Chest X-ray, PA view. Patient: 68 years old, sex F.
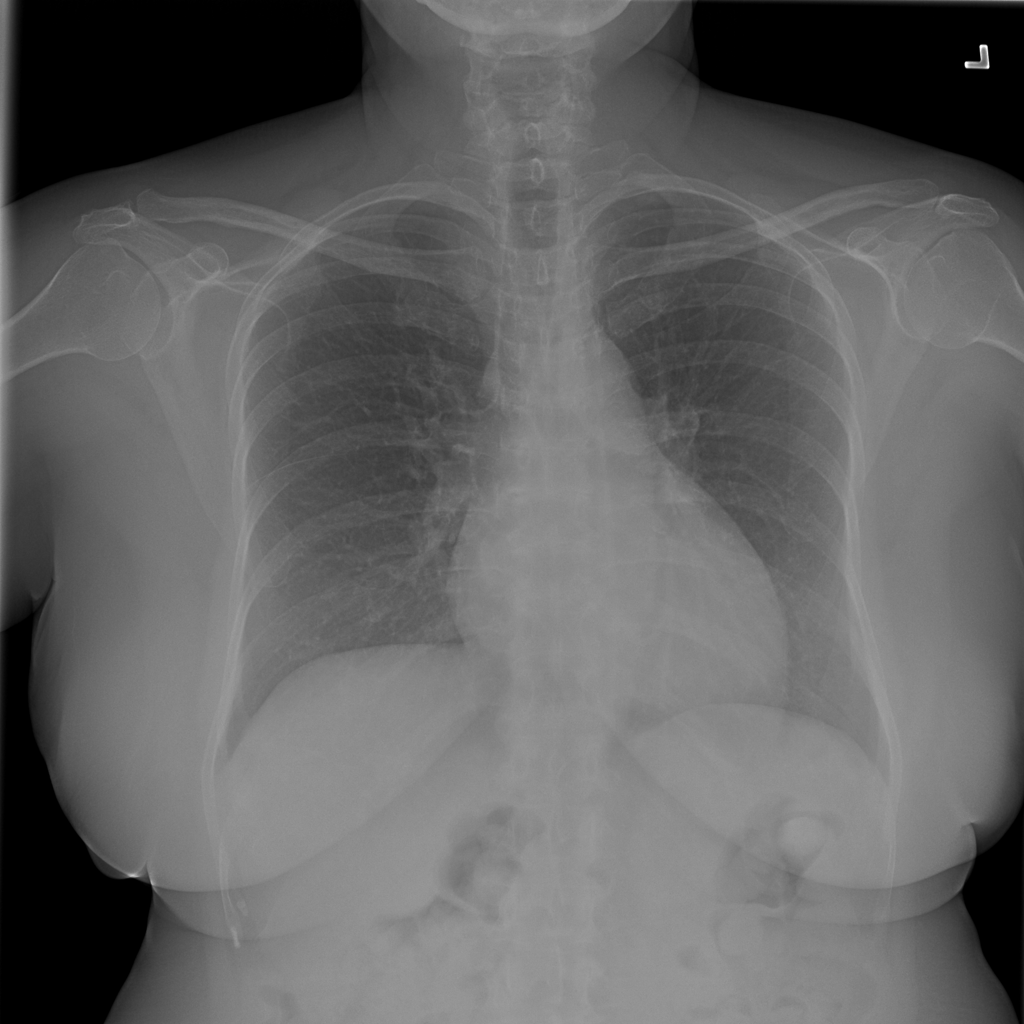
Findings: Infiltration